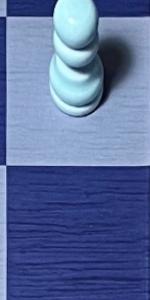
Label: Empty